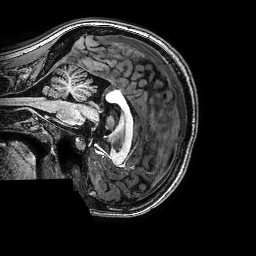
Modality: T1w
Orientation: sagittal
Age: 23
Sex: female
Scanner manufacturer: philips
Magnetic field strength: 3 T
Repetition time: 0.008173 s
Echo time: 0.00374 s